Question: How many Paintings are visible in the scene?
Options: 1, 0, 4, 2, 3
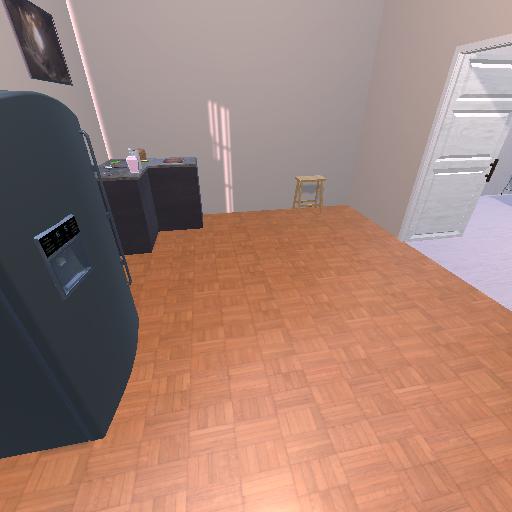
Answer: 1